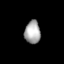
Tissue: lung
Cell type: Myeloid cells
Senescence score: 0.2328
Nuclear area (px): 357
Mean DAPI intensity: 167.202